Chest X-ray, PA view. Patient: 13 years old, sex M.
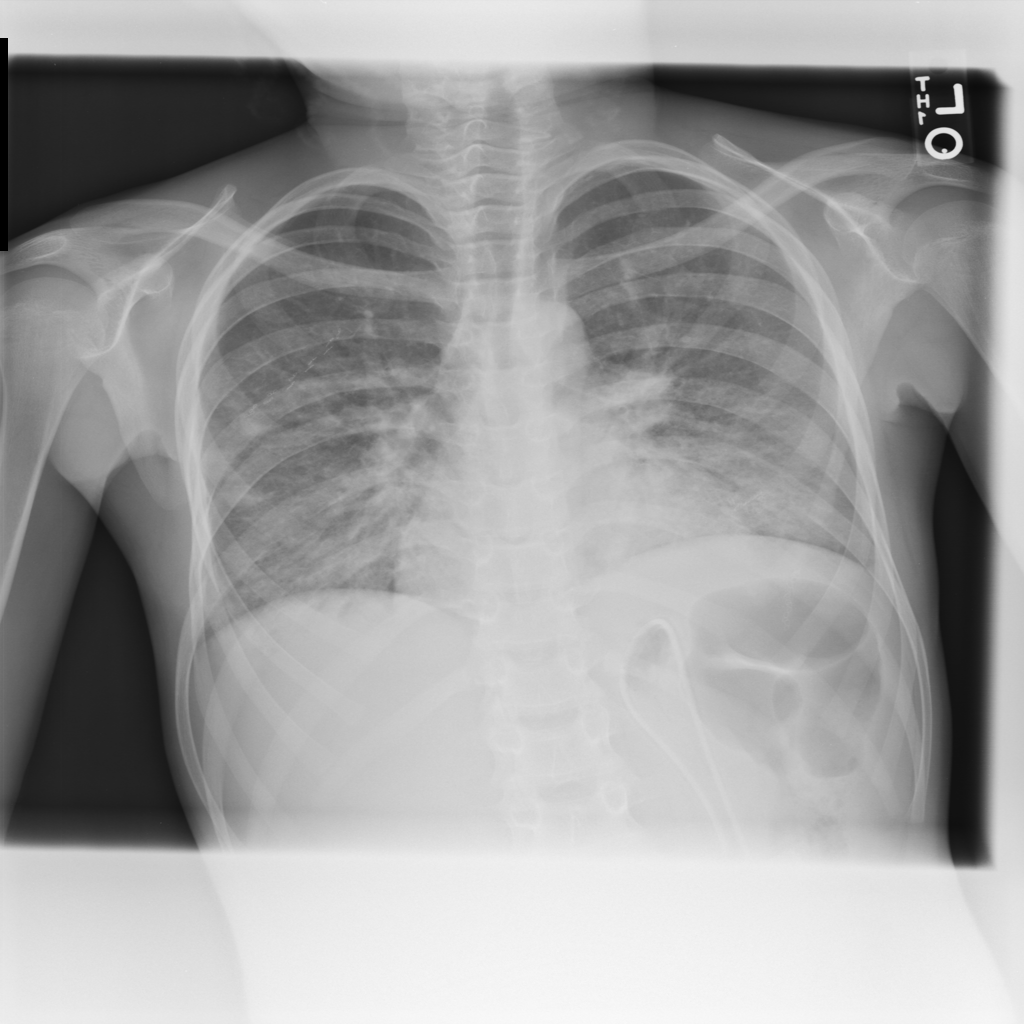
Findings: Infiltration